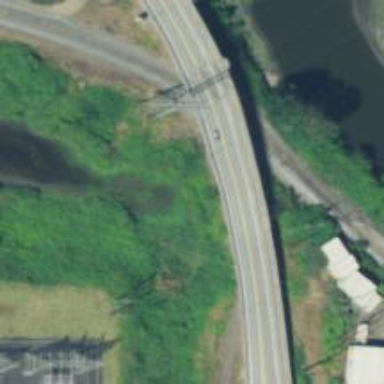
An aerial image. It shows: Viaduct bridge over primary highway.